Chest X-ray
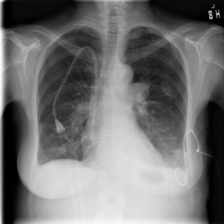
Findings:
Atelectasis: negative
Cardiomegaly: negative
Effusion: negative
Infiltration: negative
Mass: positive
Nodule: negative
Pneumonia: negative
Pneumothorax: negative
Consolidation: negative
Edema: negative
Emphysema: negative
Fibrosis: negative
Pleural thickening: negative
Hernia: negative